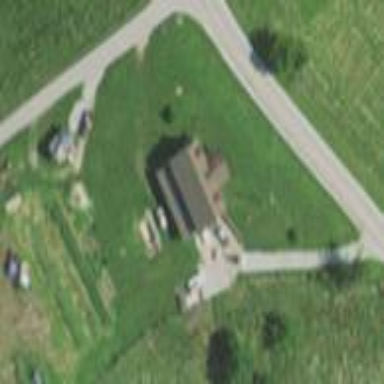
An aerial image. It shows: Farmyard area.